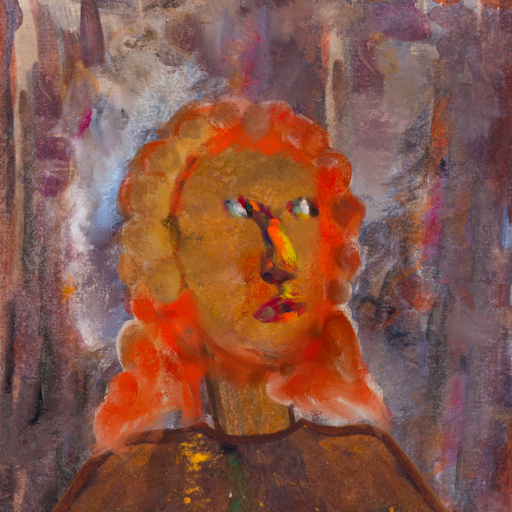
Background: Hypocrite, Head And Neck Side: Pipe, Face Side: An_Impression, Bust: Comrade, Hair Side: Rupkatha, Head Accessory: Blank, Second Necklace: Blank, Necklace: Blank, Baby: Blank